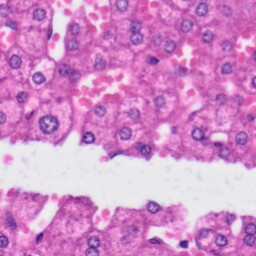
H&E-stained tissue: Liver